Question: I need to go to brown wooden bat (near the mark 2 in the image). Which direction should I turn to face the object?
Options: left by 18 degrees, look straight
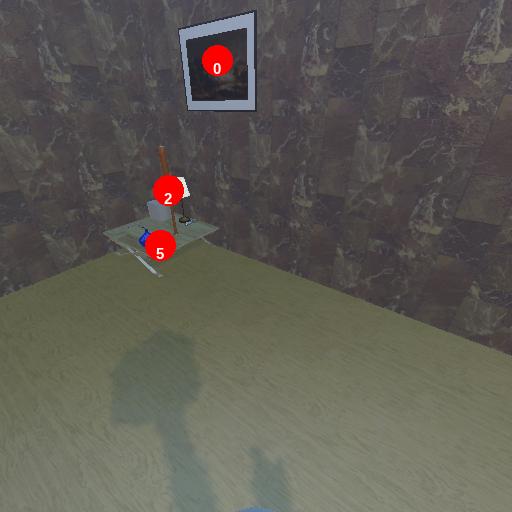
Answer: left by 18 degrees